Field crop: maize
Growth stage: 2
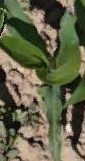
Species: maize